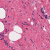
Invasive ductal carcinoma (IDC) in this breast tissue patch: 0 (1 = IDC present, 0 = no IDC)